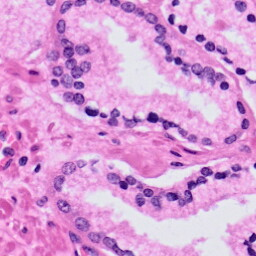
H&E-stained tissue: Prostate